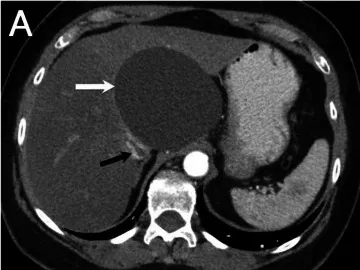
Abdominal CT scan. Axial arterial phase. Axial venous phase.
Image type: radiology (ct)